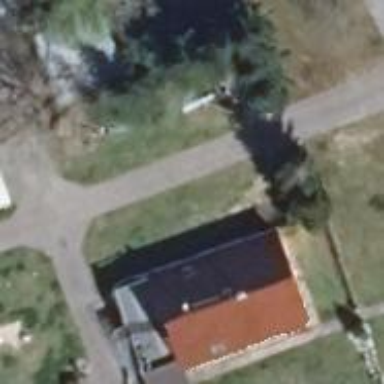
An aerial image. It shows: House with flat grey roof.